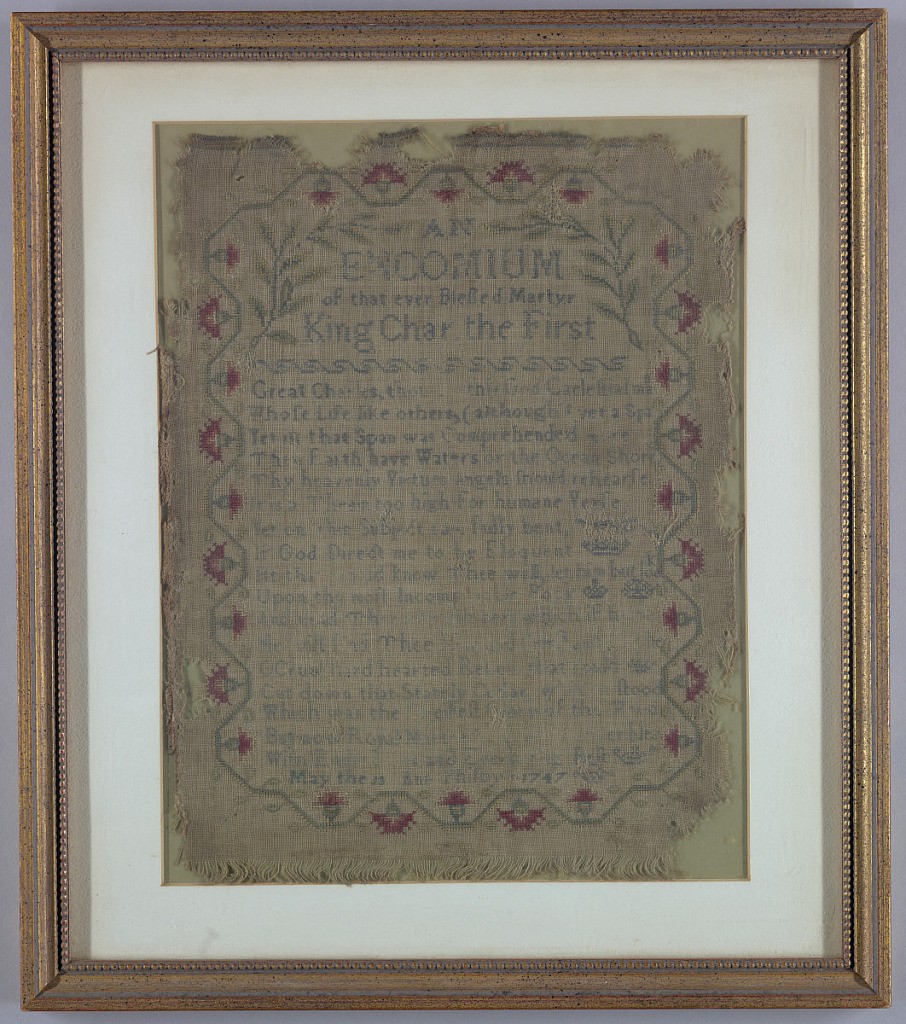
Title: An Encomium of that Ever Blessed Martyr King Charles the First
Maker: Ann Philby, American
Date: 1747
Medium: silk embroidery on linen foundation Technique: embroidered on plain weave foundation
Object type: Sampler
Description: Embroidered in cross stitch in green, red and yellow on natural linen.  Verse in praise of King Charles I, with running vine border with red flowers.